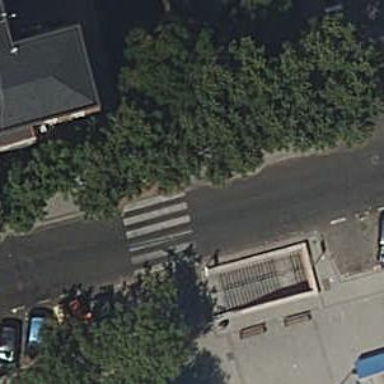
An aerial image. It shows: Marked crossing on the road.